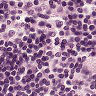
Metastatic tissue present: no